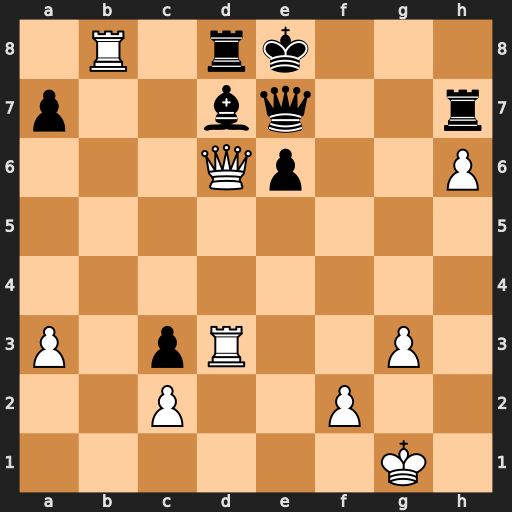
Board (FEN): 1R1rk3/p2bq2r/3Qp2P/8/8/P1pR2P1/2P2P2/6K1
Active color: w
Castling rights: -
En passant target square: -
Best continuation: Rxd8+ Qxd8 Rf3